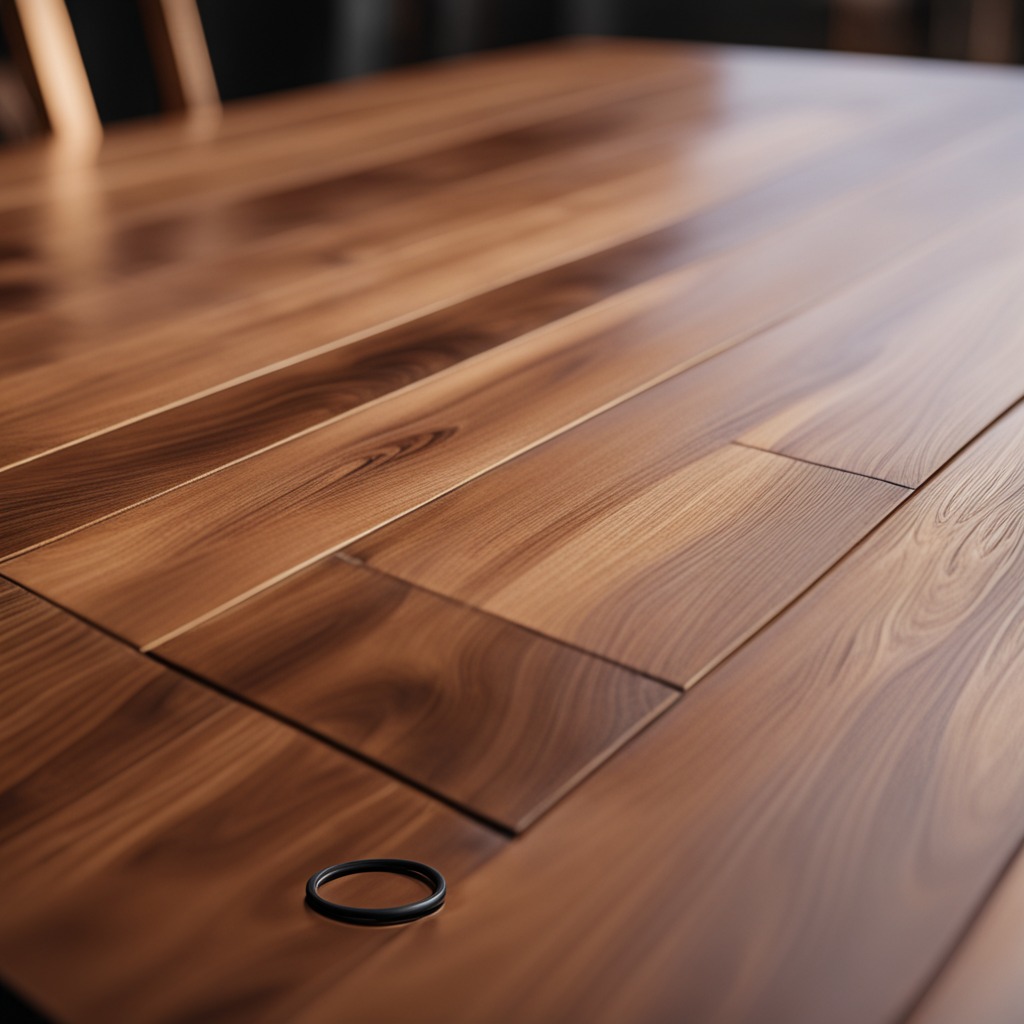
A rubber O-ring lies on a wooden table in a carpentry studio.